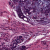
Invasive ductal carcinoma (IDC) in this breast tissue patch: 0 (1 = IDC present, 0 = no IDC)